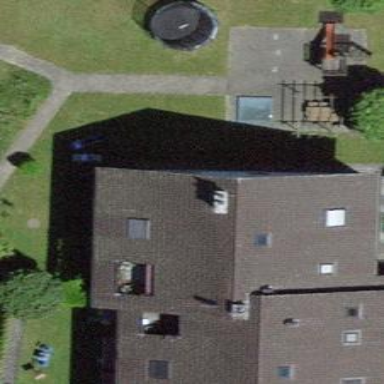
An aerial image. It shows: Terrace building.